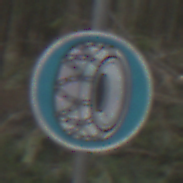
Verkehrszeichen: SchneekettenVorgeschrieben
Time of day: Midday
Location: Outdoor (Nature)
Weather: Overcast
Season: NotSpecified
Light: Natural